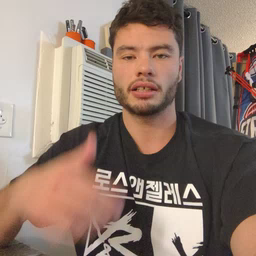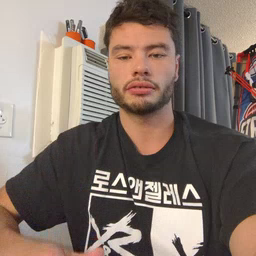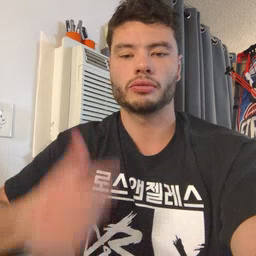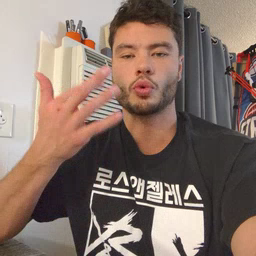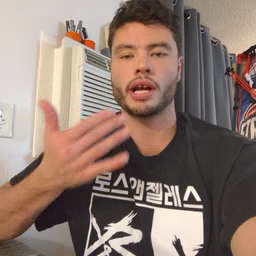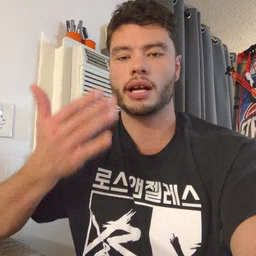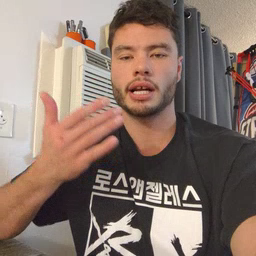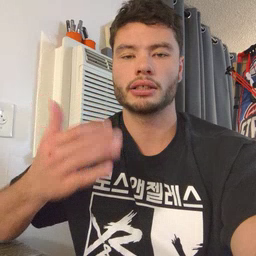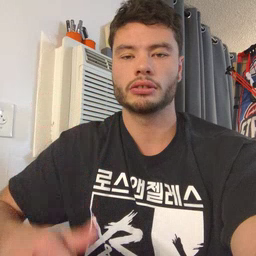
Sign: wait